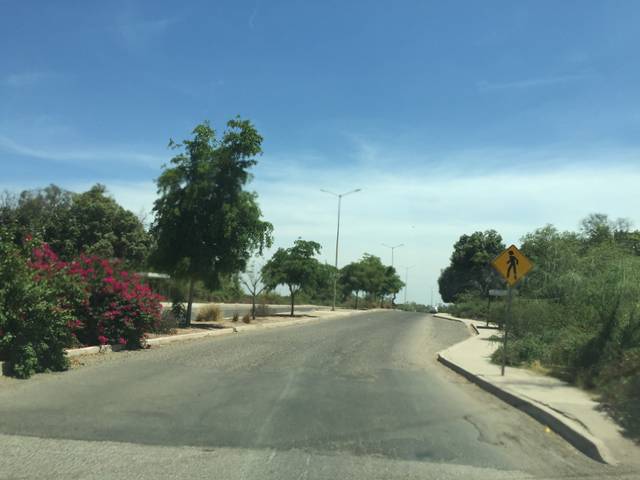
Region: Mexico
Coordinates: 27.093, -109.455